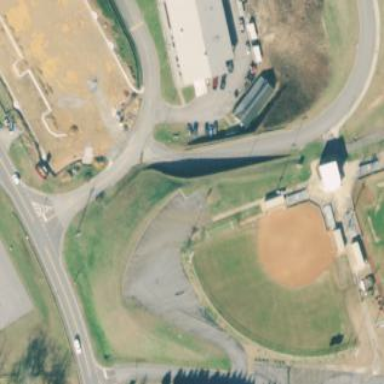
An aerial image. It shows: Baseball pitch for leisure and sports activities.